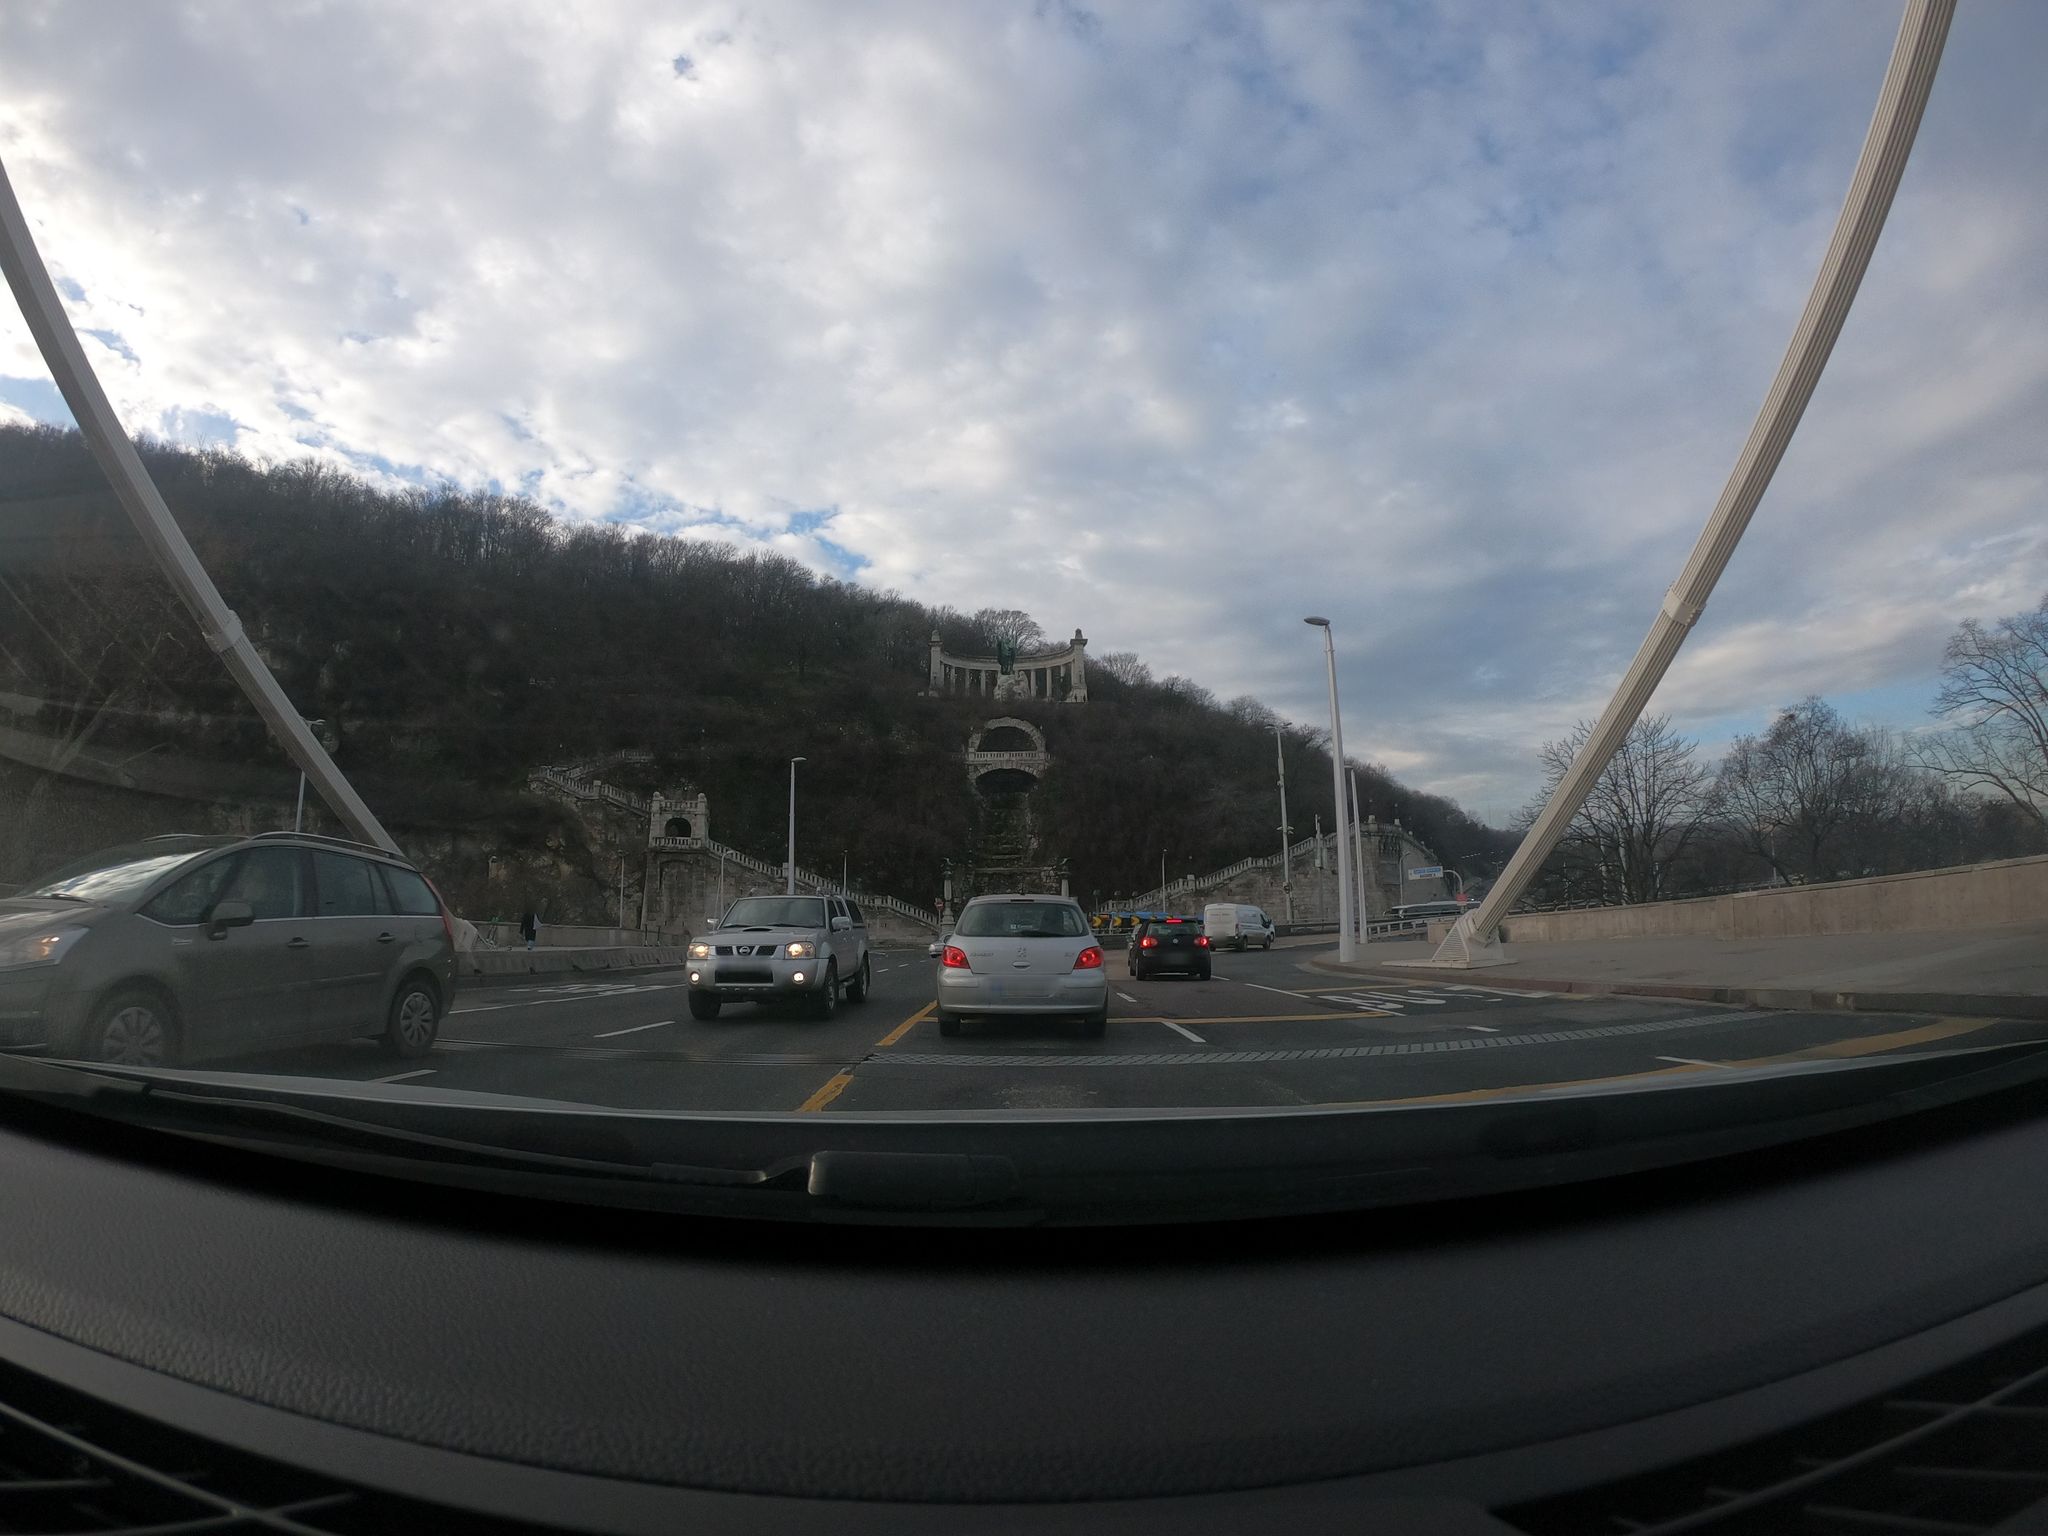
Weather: snowy
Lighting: day
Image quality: good
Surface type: driving surface
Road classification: secondary, primary_link
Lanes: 1
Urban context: urban centre
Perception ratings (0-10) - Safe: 5.81, Lively: 3.85, Beautiful: 1.94, Boring: 3.57, Depressing: 3.7, Wealthy: 0.53